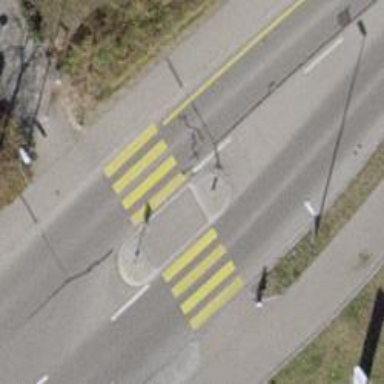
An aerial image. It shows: Zebra crossing with pedestrian island.